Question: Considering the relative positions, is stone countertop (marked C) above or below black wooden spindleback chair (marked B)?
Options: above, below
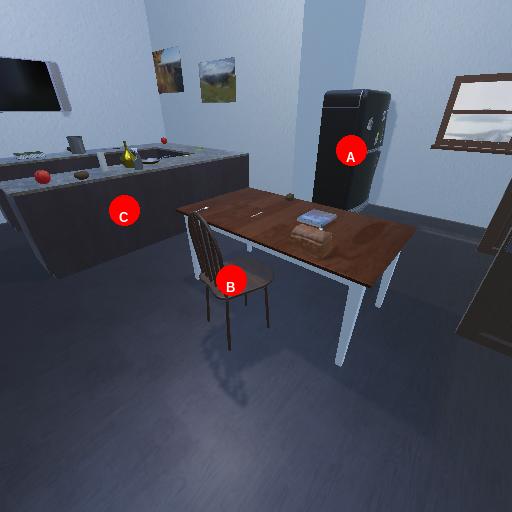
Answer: above